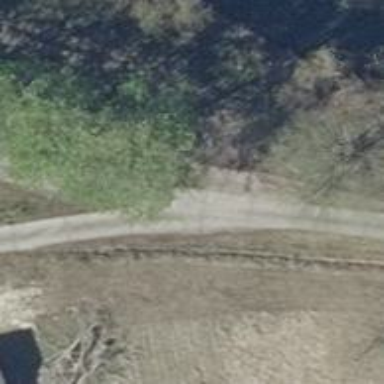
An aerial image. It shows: Concrete service road